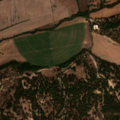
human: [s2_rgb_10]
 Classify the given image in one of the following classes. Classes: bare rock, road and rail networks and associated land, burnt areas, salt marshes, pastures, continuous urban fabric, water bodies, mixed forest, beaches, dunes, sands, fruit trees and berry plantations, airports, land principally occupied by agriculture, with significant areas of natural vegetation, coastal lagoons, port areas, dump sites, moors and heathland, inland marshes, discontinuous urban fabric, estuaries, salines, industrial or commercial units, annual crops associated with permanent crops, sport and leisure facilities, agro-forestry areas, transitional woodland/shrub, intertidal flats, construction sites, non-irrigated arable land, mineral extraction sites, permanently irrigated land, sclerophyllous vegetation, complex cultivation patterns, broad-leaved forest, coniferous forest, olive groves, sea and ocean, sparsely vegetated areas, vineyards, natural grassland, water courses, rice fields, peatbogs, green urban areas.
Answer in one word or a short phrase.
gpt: discontinuous urban fabric, permanently irrigated land, agro-forestry areas